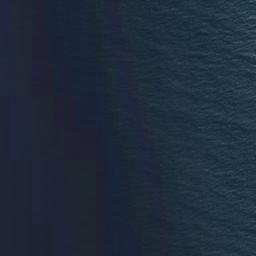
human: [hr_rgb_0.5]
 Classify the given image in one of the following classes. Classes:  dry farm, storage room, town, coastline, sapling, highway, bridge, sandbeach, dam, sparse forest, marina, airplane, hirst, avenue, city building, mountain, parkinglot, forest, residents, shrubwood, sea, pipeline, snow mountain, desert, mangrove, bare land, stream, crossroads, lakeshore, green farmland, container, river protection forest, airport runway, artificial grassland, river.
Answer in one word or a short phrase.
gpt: sea